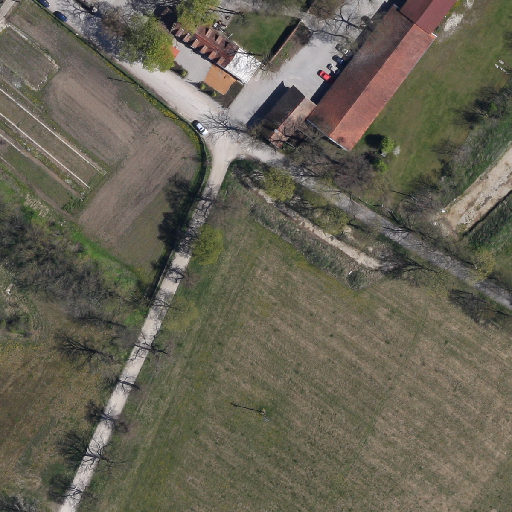
Referring expression: light-duty vehicle